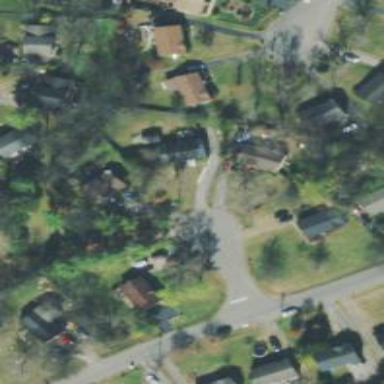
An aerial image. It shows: Residential road.